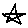
Label: star